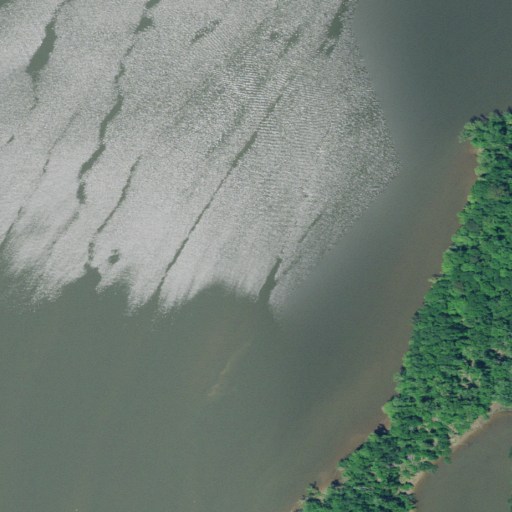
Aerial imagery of island in South Carolina named Montgomerys Island (historical) containing open water, woody wetlands, herbaceous wetlands, deciduous forest, and mixed forest